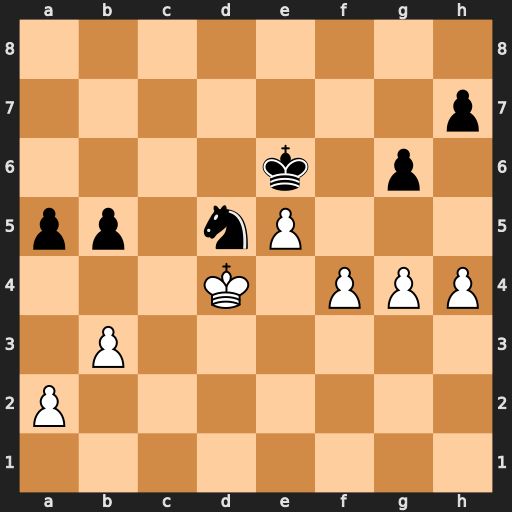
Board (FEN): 8/7p/4k1p1/pp1nP3/3K1PPP/1P6/P7/8
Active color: w
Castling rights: -
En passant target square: -
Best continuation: f5+ gxf5 gxf5+ Kxf5 Kxd5